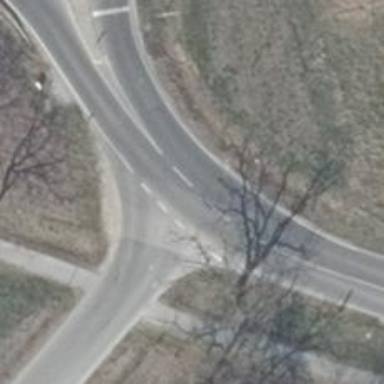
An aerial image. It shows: Unclassified road with asphalt surface and lane markings.